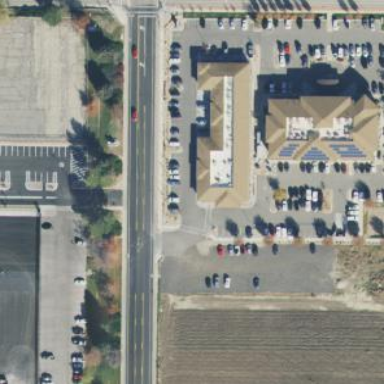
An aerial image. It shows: Healthcare clinic.